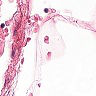
Metastatic tissue present: no